Question:
After user installs our Google Drive app, there will be a popup window (see the picture above).
But we don't want to show this popup to users. What should we do?
===
According to your reply, we cannot hide the popup. So can we default to uncheck the option to make it the default app its file types? (see the highlighted checkbox)
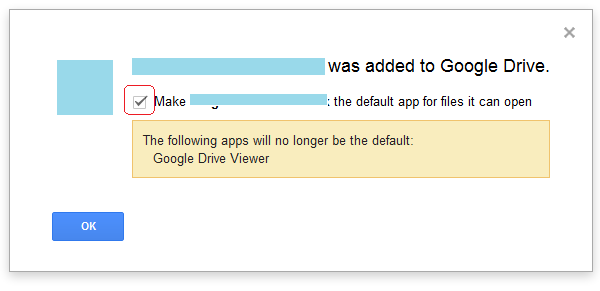
Answer: You can't hide this popup -- sorry. It is for the user and not the developer. After all, Google Drive is a consumer product and Drive apps should enhance their experience.
Having said that, I am not sure it is a great user experience, popping up; and we will certainly review it and look for alternative ways to alert the user.